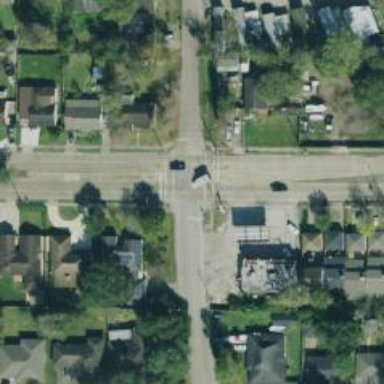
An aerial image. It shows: Road with stop sign.